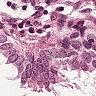
Metastatic tissue present: yes